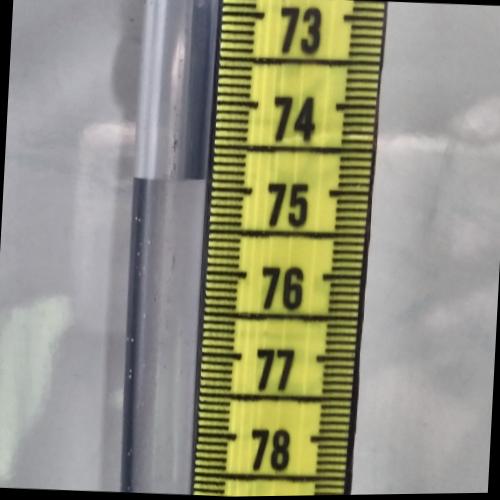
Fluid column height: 74.9 cm